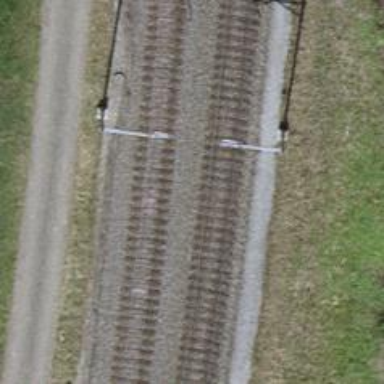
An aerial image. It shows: Solitary milestone along the railway.